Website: macys
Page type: customer-info-address
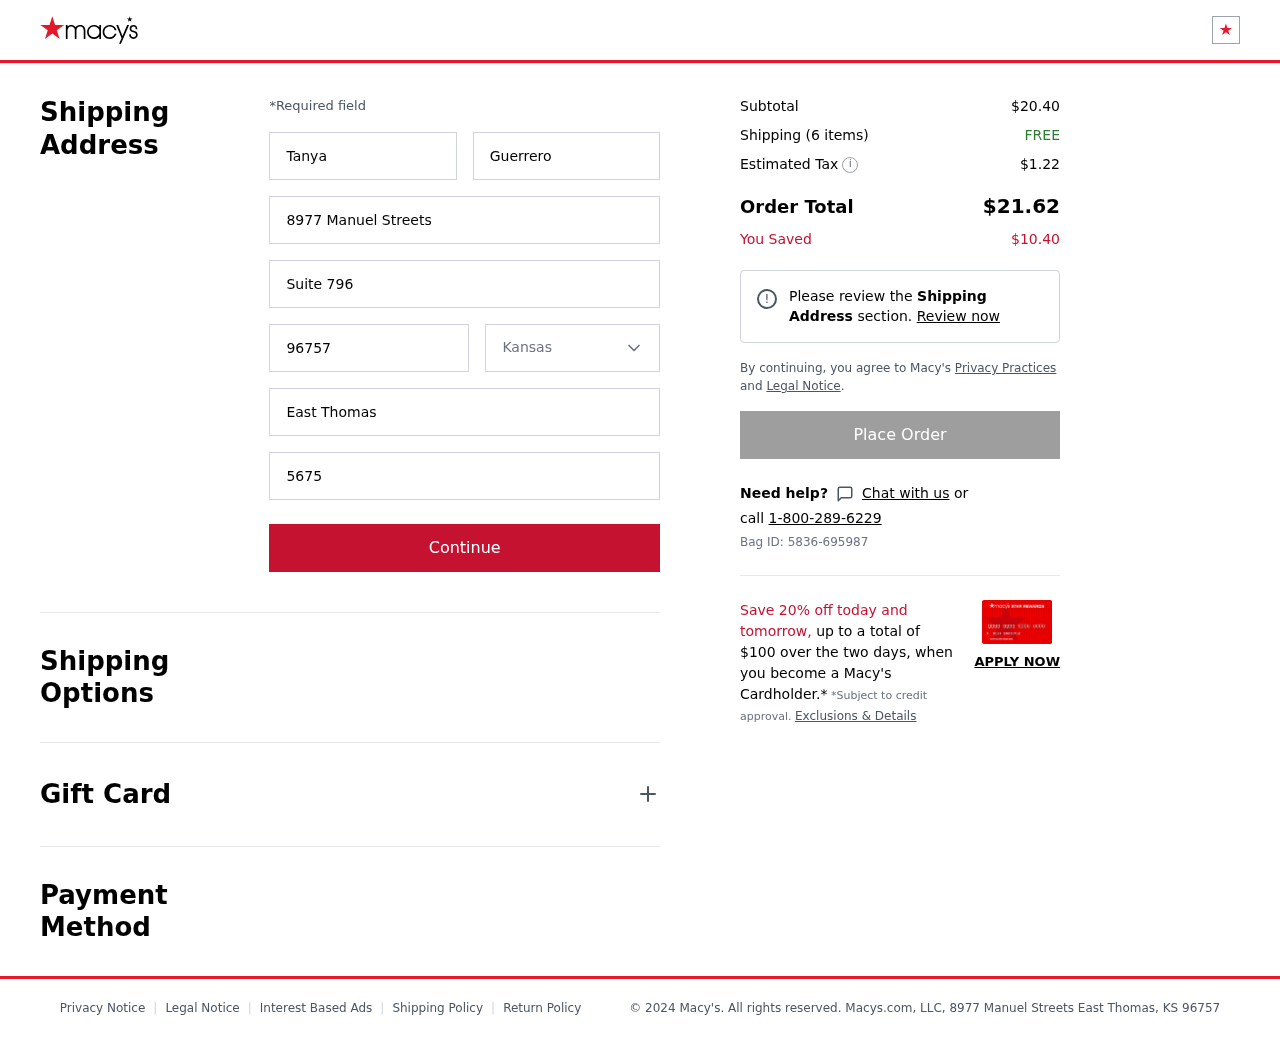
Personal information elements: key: PII_CITY
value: East Thomas
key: PII_FIRSTNAME
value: Tanya
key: PII_LASTNAME
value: Guerrero
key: PII_PHONE
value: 5675311796
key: PII_POSTCODE
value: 96757
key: PII_STATE
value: Kansas
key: PII_STREET
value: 8977 Manuel Streets
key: PII_STREET2
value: Suite 796
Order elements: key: ORDER_SUBTOTAL
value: $20.40
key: ORDER_NUM_ITEMS
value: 6
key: ORDER_SHIPPING_COST
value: FREE
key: ORDER_TAX
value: $1.22
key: ORDER_TOTAL
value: $21.62
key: ORDER_SAVINGS
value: $10.40
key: ORDER_BAG_ID
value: Bag ID: 5836-695987